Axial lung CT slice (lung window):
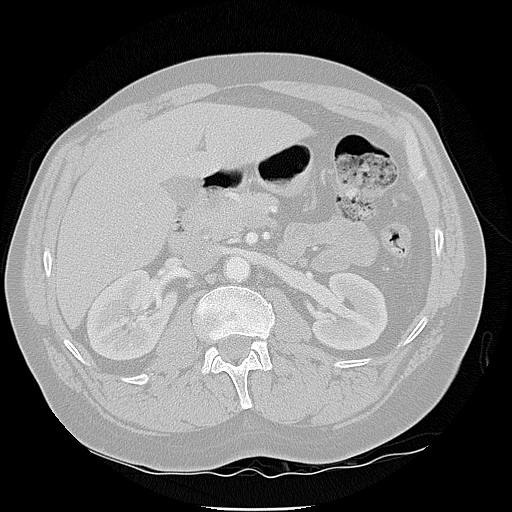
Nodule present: no